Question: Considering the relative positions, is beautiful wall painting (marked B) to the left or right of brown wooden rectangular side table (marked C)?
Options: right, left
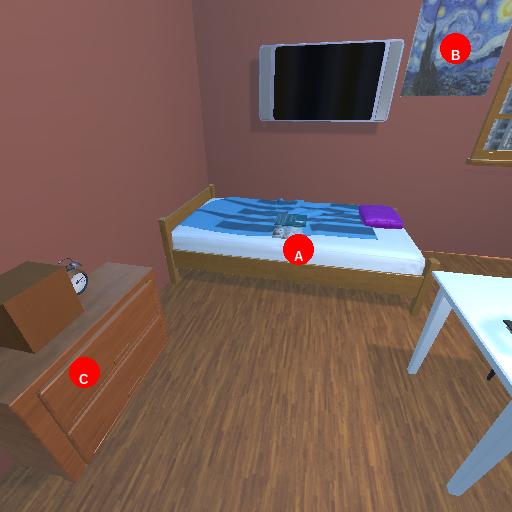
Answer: right